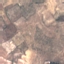
Label: PermanentCrop